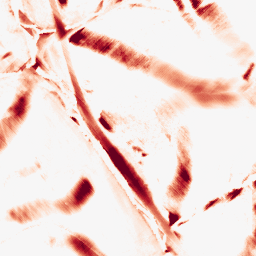
Category: morphological
Decomposition family: morphological_diamond
Decomposition parameters: operation: opening
radius: 20
Upsampling method: regularized
Upsampling parameters: scale: 4
lambda_reg: 0.001
Upsampling scale: 4